Field crop: maize
Growth stage: 2
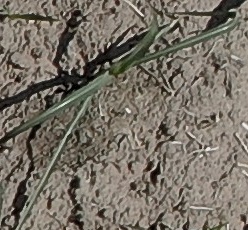
Species: sorghum